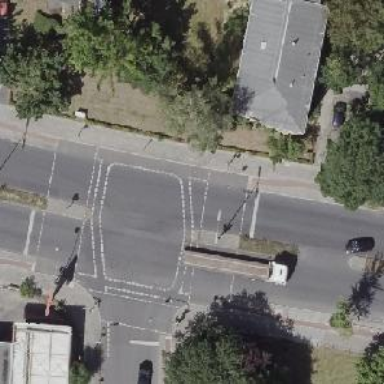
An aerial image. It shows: Sidewalk along the footway.